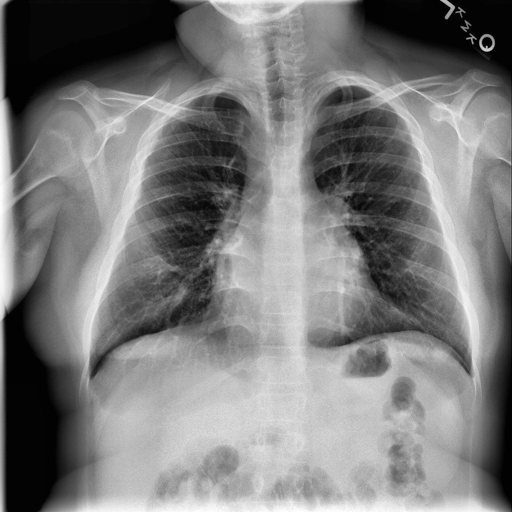
Finding: NORMAL